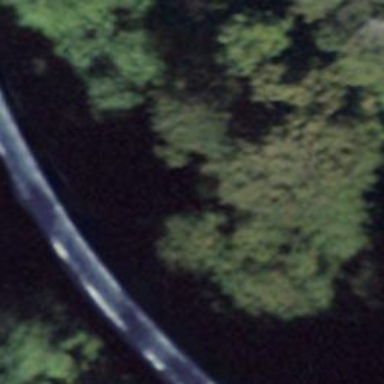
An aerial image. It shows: Suspension bridge.